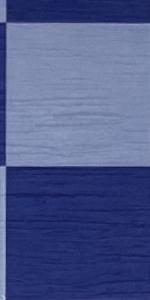
Label: Empty